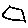
Label: hexagon